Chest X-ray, PA view. Patient: 64 years old, sex F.
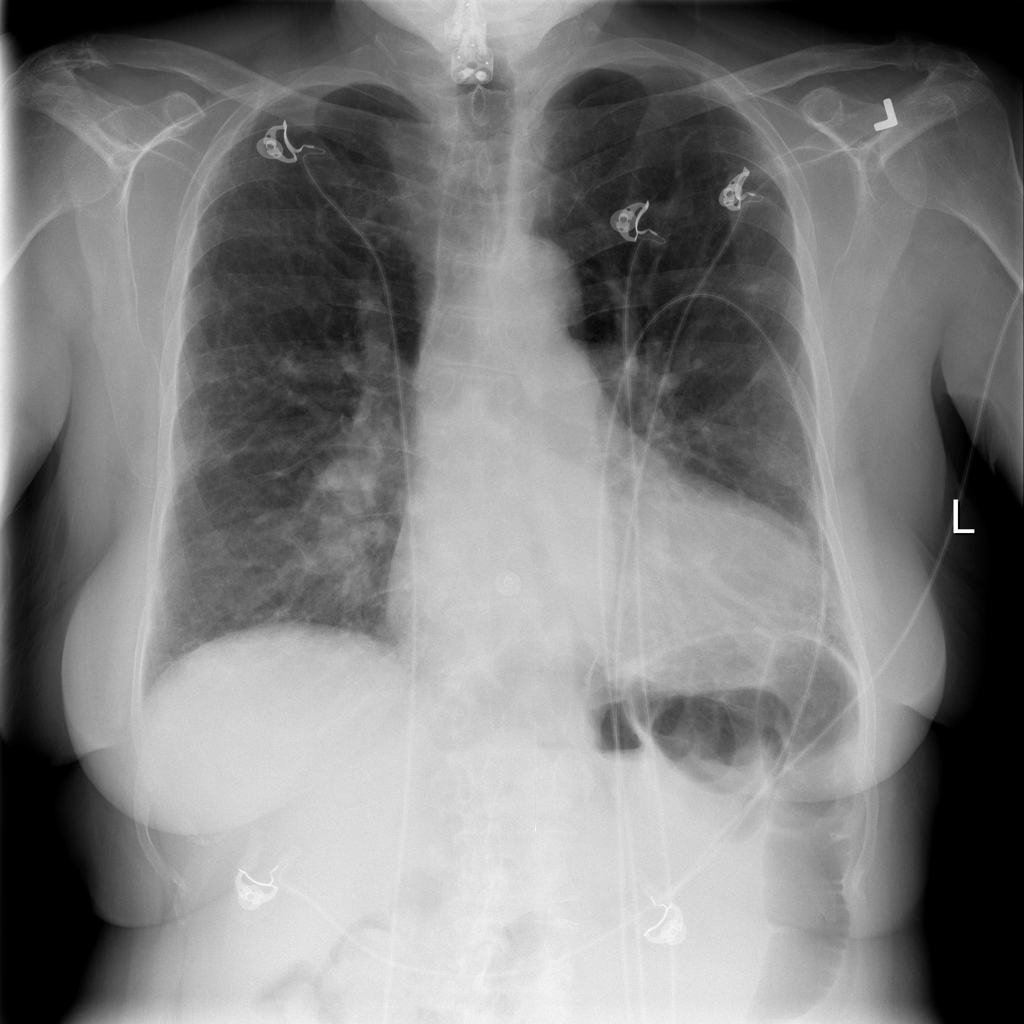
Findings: Cardiomegaly